Field crop: maize
Growth stage: 2
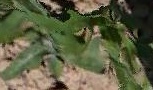
Species: maize